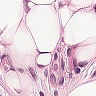
Metastatic tissue present: yes